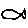
Label: fish